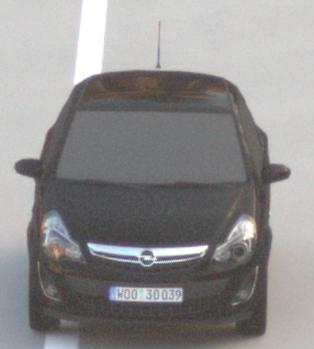
Make: Opel
Model: Corsa 1.2
Detailed model: Corsa (D)
Model produced from: 2011/01
Model produced until: 2014/08
Doors: 3
Color: black
Road condition: dry road
Daytime: sunrise or sunset
Contrast: low contrast